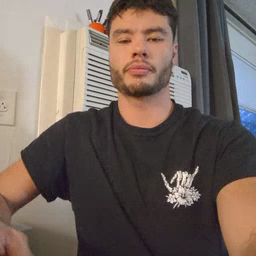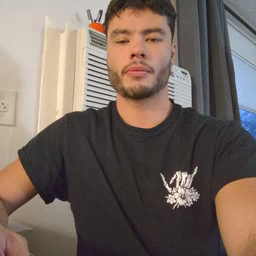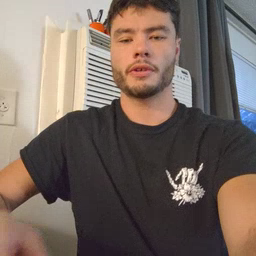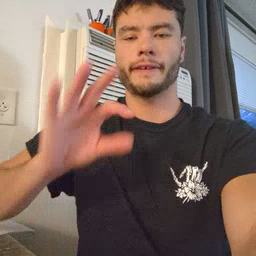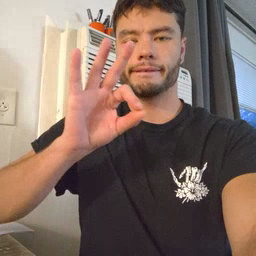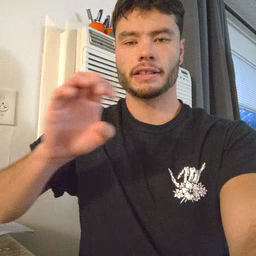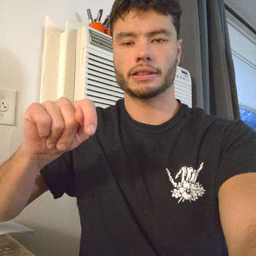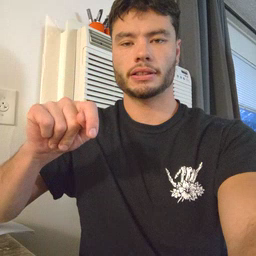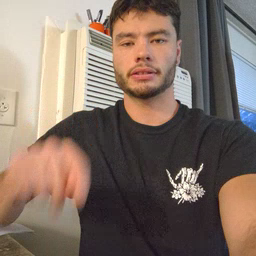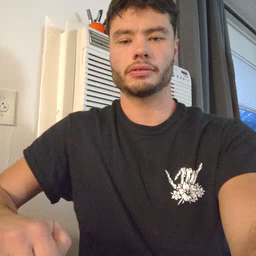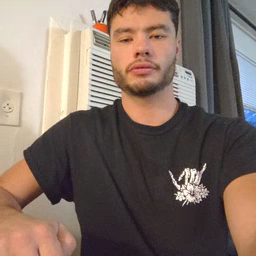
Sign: feet